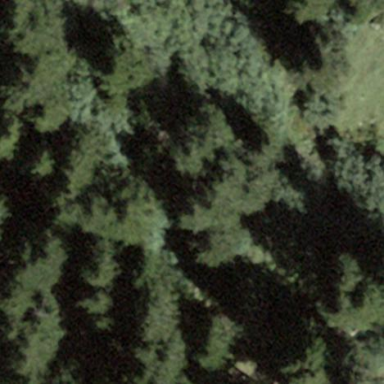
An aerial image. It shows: Forest area.